Question: I have this code for drawpath and nothing shows up and I cant figure out why.
'''
//i move the path's starting point somewhere up here to a point.
//get center x and y are the centers of a picture. it works when i
//do drawline and store the different starting points
//but i want it to look continuous not like a lot of different
//lines
path.lineTo(a.getCenterX(), a.getCenterY());
path.moveTo(a.getCenterX(), a.getCenterY());
p.setStrokeWidth(50);
p.setColor(Color.BLACK);
canvas.drawPath(path,p);
'''

thanks in advance
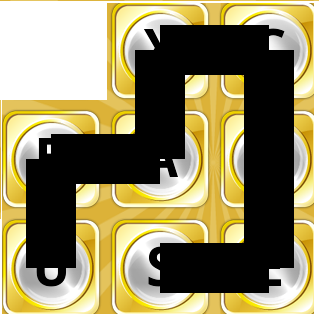
Answer: i had to add this to paint in order to make it work. dunno why.
'''
mPaint.setDither(true);
mPaint.setColor(0xFFFFFF00);
mPaint.setStyle(Paint.Style.STROKE);
mPaint.setStrokeJoin(Paint.Join.ROUND);
mPaint.setStrokeCap(Paint.Cap.ROUND);
mPaint.setStrokeWidth(3);
'''